Interaction volume radius: 5 \u00c5
Interaction volume height: 30 \u00c5
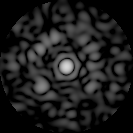
Disorder parameter: 0.7657